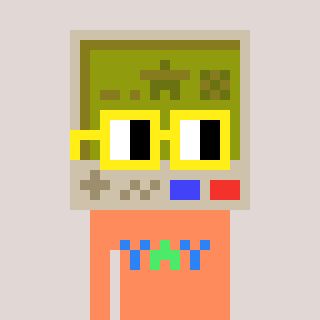
a pixel art character with square yellow glasses, a gameboy-shaped head and a peachy-colored body on a warm background